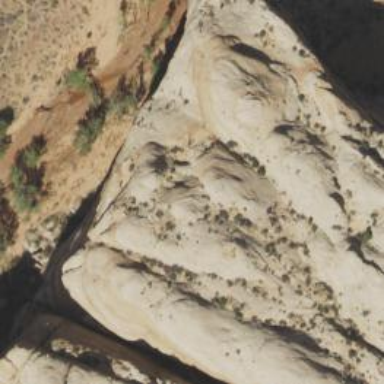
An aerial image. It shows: Natural cliff.